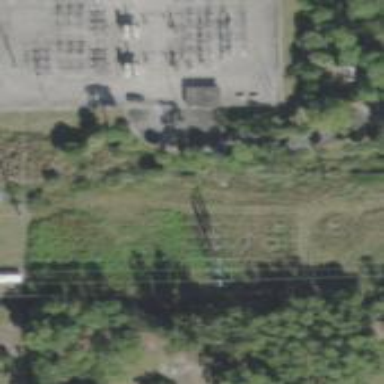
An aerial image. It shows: Outdoor distribution substation protected by fence.